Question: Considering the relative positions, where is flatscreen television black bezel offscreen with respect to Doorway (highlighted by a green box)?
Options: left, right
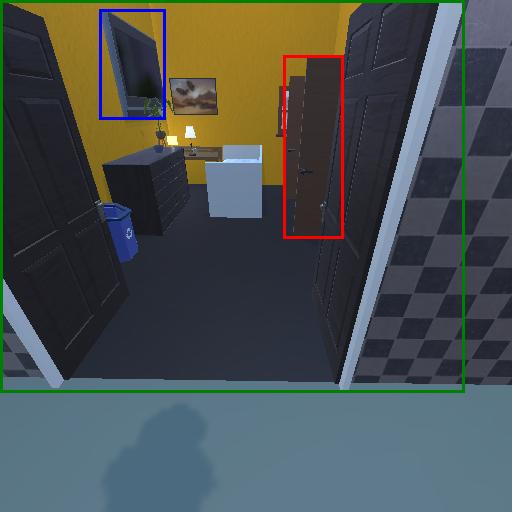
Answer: left